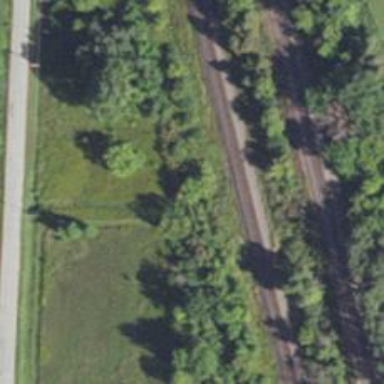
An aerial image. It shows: Abandoned railway.